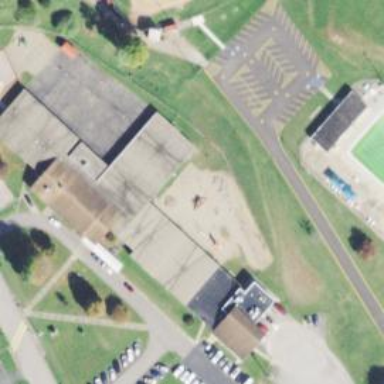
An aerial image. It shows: Playground area with woodchips surface.